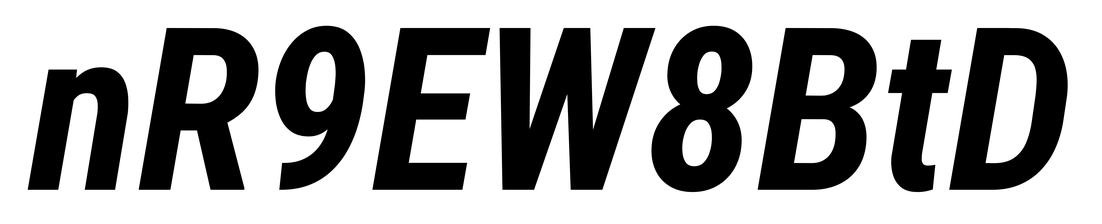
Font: Roboto-Italic_Condensed_Bold_Italic